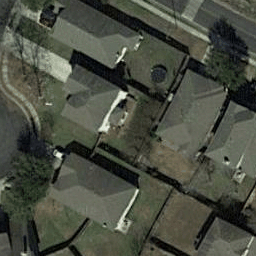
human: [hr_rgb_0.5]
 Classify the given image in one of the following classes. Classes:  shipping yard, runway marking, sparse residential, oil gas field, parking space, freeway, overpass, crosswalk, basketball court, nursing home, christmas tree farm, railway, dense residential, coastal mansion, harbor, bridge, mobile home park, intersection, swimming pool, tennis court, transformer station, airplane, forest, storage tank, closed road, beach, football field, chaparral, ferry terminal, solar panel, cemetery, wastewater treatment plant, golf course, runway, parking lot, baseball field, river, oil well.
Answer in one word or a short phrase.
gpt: dense residential